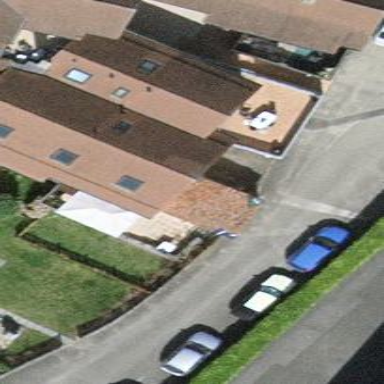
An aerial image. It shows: Simple and straightforward house.